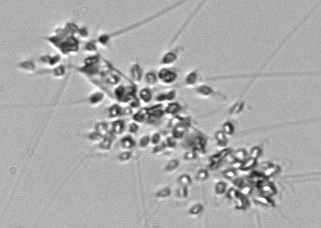
Label: Chaetoceros_didymus_TAG_external_flagellate